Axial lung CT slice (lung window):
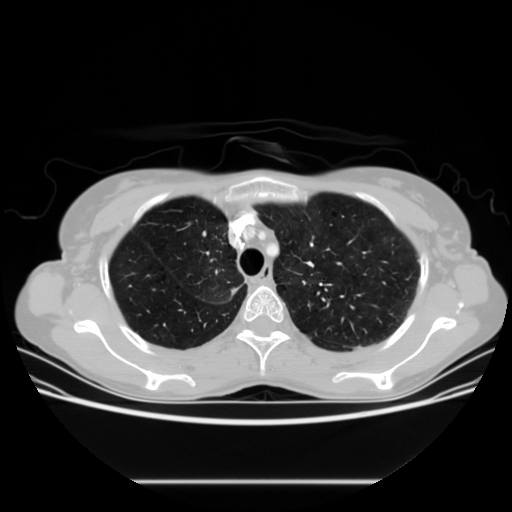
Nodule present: no